Aerial crown-view tile of a tropical tree (Barro Colorado Island, Panama), acquired 20250915:
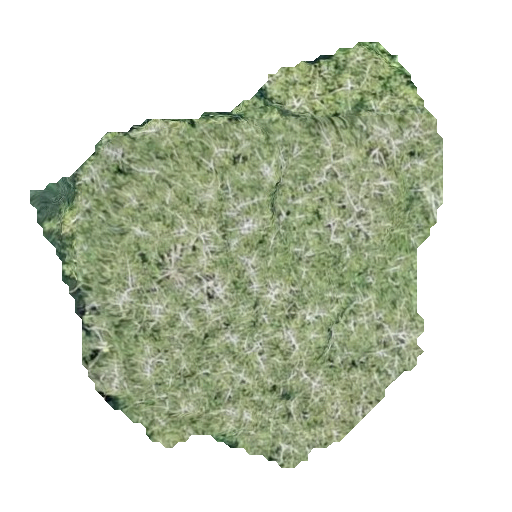
Species: Virola surinamensis
GBIF accepted scientific name: Virola surinamensis
Crown area: 170.433 m²